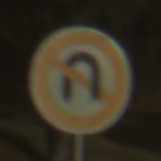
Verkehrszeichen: VerbotWenden
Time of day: SunriseSunset
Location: Outdoor (Nature)
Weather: Clear
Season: NotSpecified
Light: Natural